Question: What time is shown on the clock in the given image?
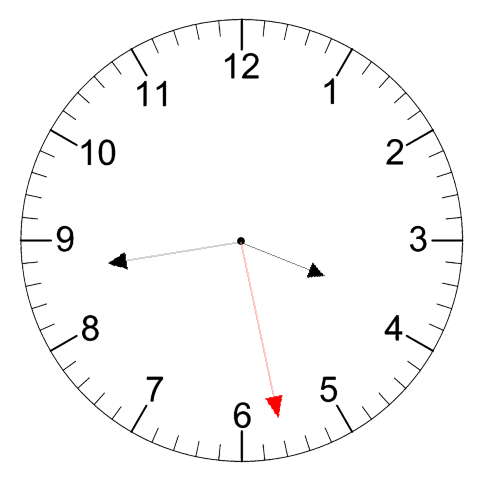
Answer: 03:43:28